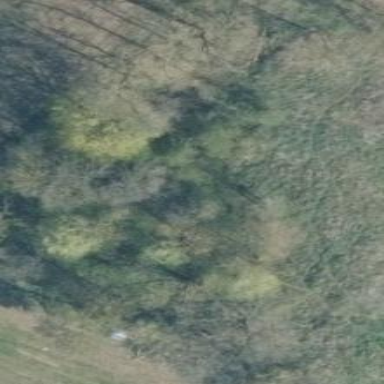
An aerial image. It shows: Forest area.